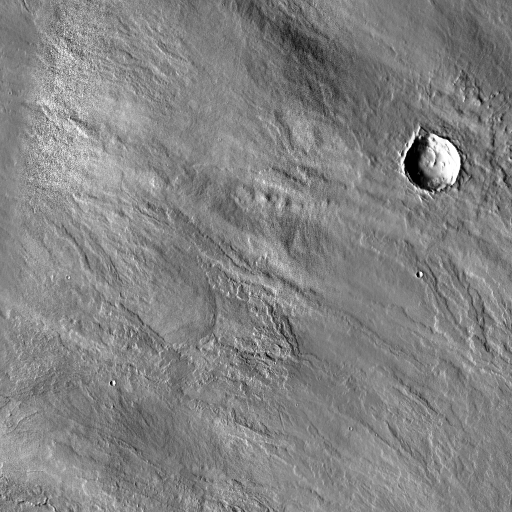
Crater classes present: Background, Other, Layered, Buried